Question: In SQL, where we need to filter the unnecessary data from a table:
- case 1: if 2 IDs are same and DOD is not null then Record is needed- case 2: if single id is there and dod is not null then Record is needed- case 3: if 2 ids are same and if DOD is null for any one of them ,then record is not needed

Your help is much appreciated.
Thanks
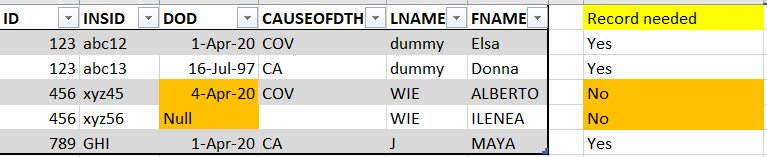
Answer: You can use analytic functions for this:
'''
select t.*
from (
select
t.*,
sum(case when dod is null then 1 else 0 end) over(partition by id) no_nulls
from mytable t
) t
where no_nulls = 0
'''
Note that this also excludes records that have no duplicate 'id' but whose 'dod' is 'null' (you did not describe how to handle those).
You could also use 'not exists' (which can conviniently be turned to a 'delete' statement if needed):
'''
select t.*
from mytable t
where not exists(select 1 from mytable t1 where t1.id = t.id and t1.dod is null)
where no_nulls = 0
'''